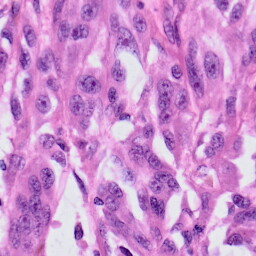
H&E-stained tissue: Skin